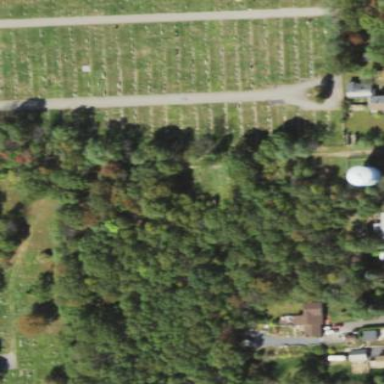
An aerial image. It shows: Cemetery.